Question: This is the code that I'm using:
'''
import requests, sys, webbrowser, bs4
res = requests.get('https://google.com/search?q='+''.join(sys.argv[1:]))
res.raise_for_status()
soup = bs4.BeautifulSoup(res.text,"html.parser")
linkElements = soup.select('.r a')
linkToOpen = min(3, len(linkElements))
for i in range(linkToOpen):
webbrowser.open('https://google.com'+linkElements[i].get('href'))
'''
When I try to run this code:'(python search.py 'something')'.
I'm getting the following error:

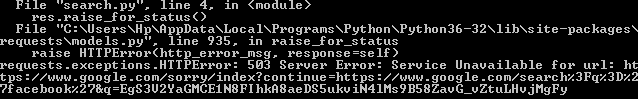
Answer: Use 'res.status_code' to determine the status,
If it returns 200, and still you are getting the error, then you might be having a bad connection
Otherwise, you must try entering the URL as ''https://www.google.com/'', which is the standard URL we usually see on the browser.
Let me know if it helped you or not.